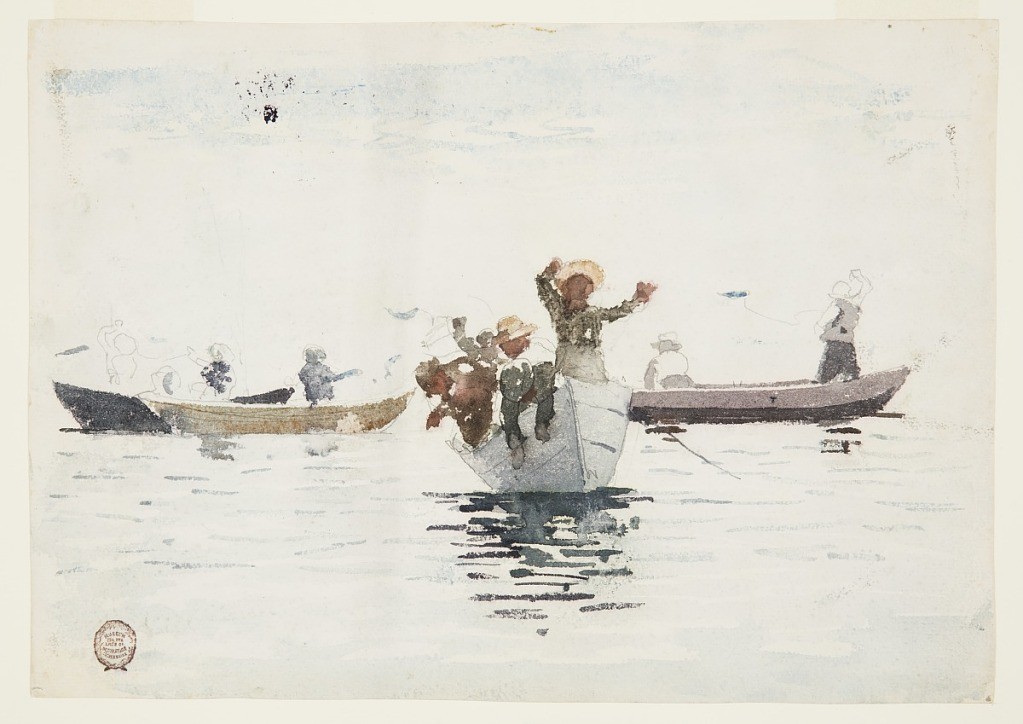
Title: Four Rowboats with Children
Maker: Winslow Homer, American, 1836–1910
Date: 1880
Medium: Brush and watercolor, graphite on white wove paper
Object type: Drawing
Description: Horizontal scene of four rowboats with children at sea. Center boat is seen from the bow, two boats to the left of the center boat are seen full-length, and one full-length to the right.